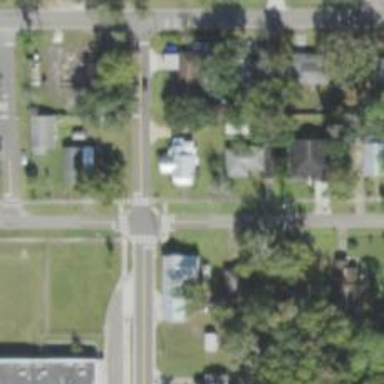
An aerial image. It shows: Marked road crossing.